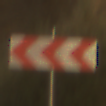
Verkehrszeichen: RichtungstafelnInKurvenGrossRechts
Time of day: SunriseSunset
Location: Outdoor (Nature)
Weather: PartlyCloudy
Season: NotSpecified
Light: Natural